The image is an STFT spectrogram (time versus frequency) of a rolling-element bearing's vibration signal. What is the most likely bearing condition (normal, inner_race, outer_race, ball)?
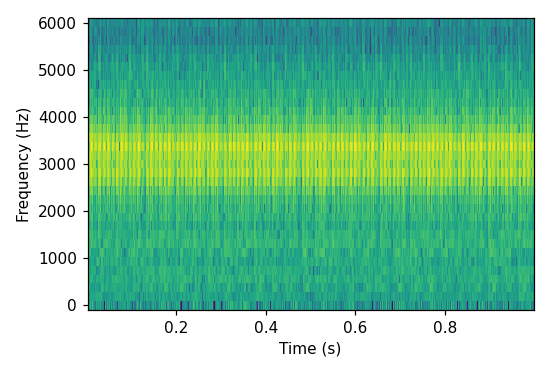
Answer: outer_race